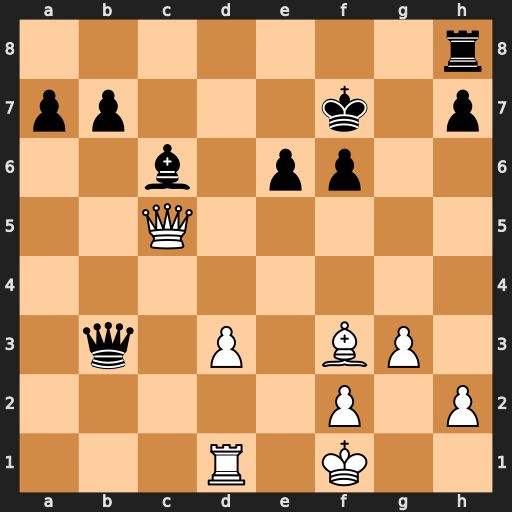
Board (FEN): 7r/pp3k1p/2b1pp2/2Q5/8/1q1P1BP1/5P1P/3R1K2
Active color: w
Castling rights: -
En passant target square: -
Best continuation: Bh5+ Kg7 Qe7+